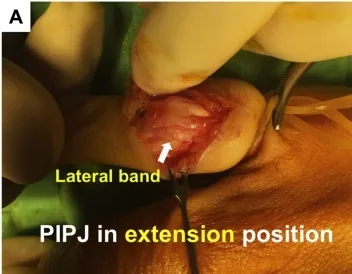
Surgical finding of subluxation of lateral band. Subluxation of lateral bands upon flexion of PIPJ before repair of ruptured retinacular ligament.
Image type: endoscopy (airway_endoscopy)